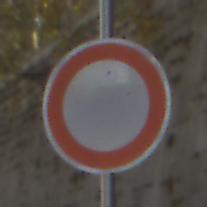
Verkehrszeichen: VerbotFahrzeugeAllerArt
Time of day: MorningAfternoon
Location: Outdoor (Suburban)
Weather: PartlyCloudy
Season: NotSpecified
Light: Natural